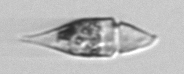
Label: Amphidinium